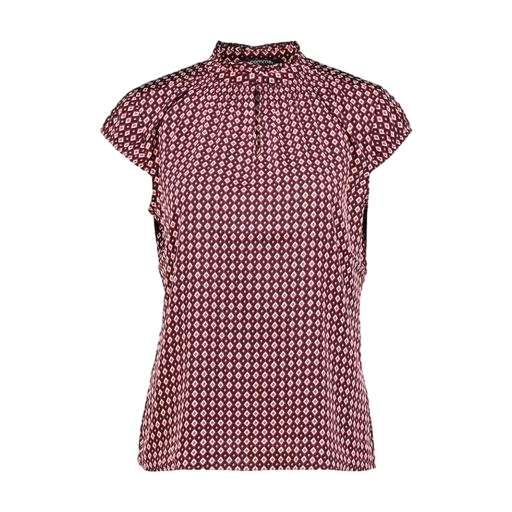
black petite printed mock-neck top only macy, pink printed pleat-neck top only macy, red petite geo-print pleated top, white background